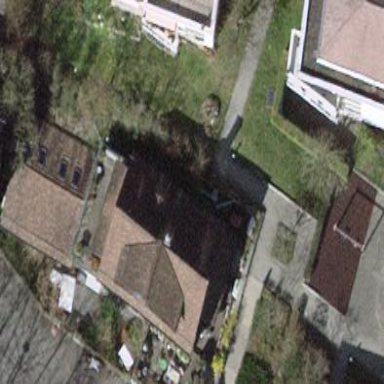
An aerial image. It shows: Building with gabled roof.